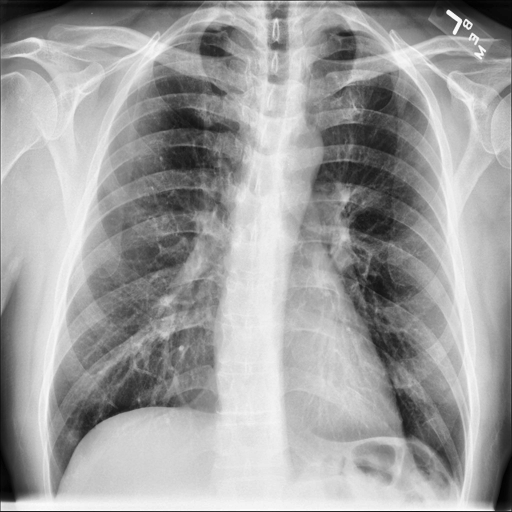
Finding: NORMAL